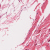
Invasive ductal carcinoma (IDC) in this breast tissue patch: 0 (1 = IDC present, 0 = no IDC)